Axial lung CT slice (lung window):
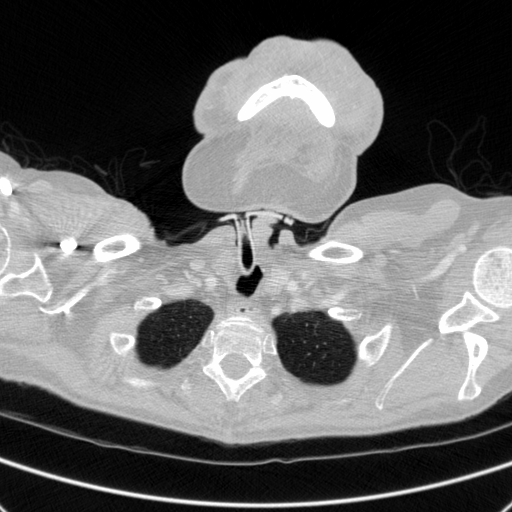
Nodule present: no